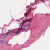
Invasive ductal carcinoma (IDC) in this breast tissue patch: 0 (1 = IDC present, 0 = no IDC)